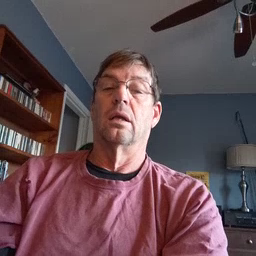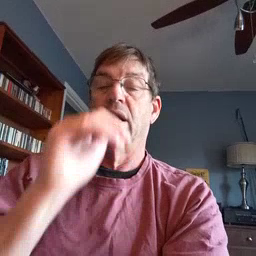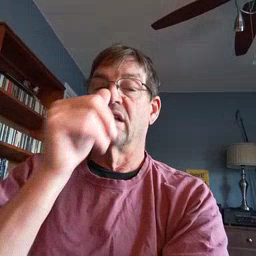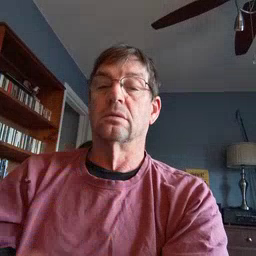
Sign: nuts